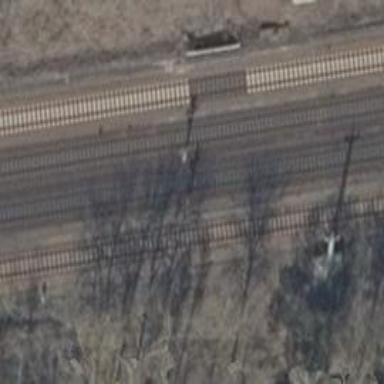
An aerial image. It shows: Railway signal.